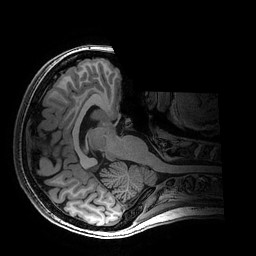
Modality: T1w
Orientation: axial
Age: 31
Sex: female
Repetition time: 0.0077 s
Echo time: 0.0034 s